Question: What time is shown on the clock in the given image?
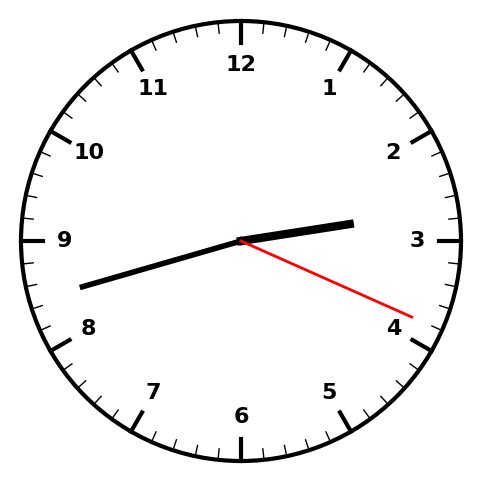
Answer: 02:42:19